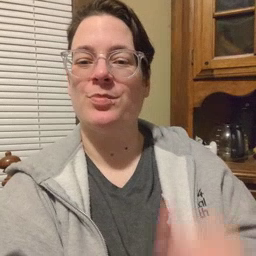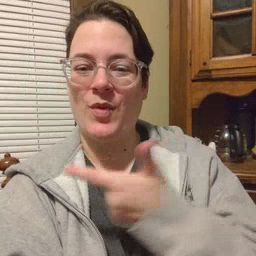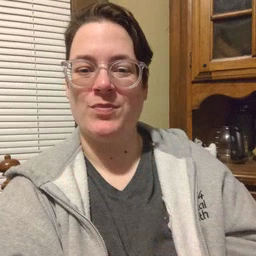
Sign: all